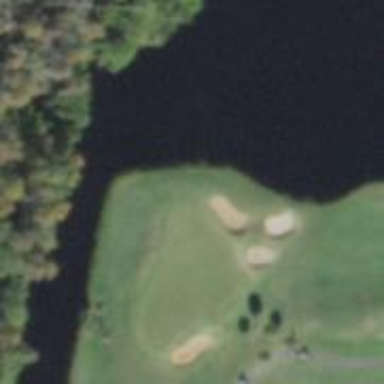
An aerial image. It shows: Grassy area designated as golf fairway.